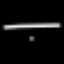
Label: line